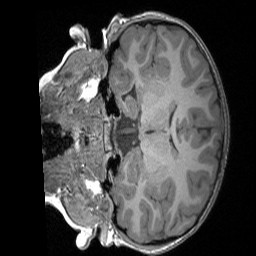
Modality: T1w
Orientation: coronal
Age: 7
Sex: male
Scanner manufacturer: siemens
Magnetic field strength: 3 T
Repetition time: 1.65 s
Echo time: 0.00203 s